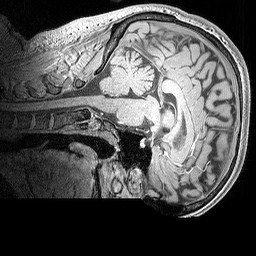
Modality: MP2RAGE
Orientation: sagittal
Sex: male
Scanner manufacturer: siemens
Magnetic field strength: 3 T
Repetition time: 5 s
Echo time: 0.00292 s